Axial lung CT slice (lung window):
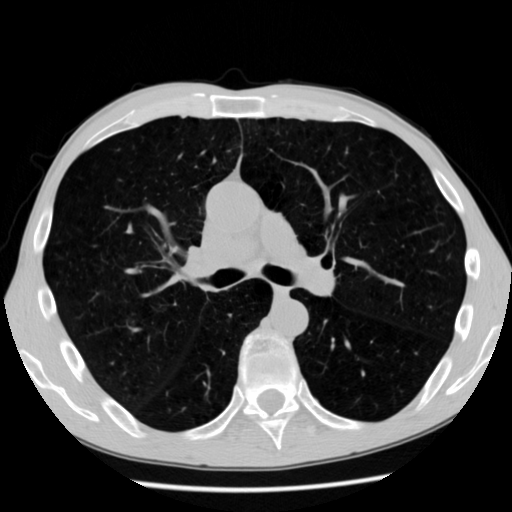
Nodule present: no